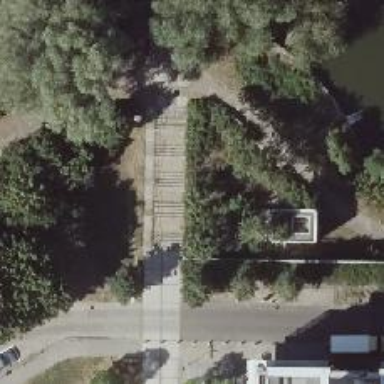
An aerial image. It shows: Concrete ramp.